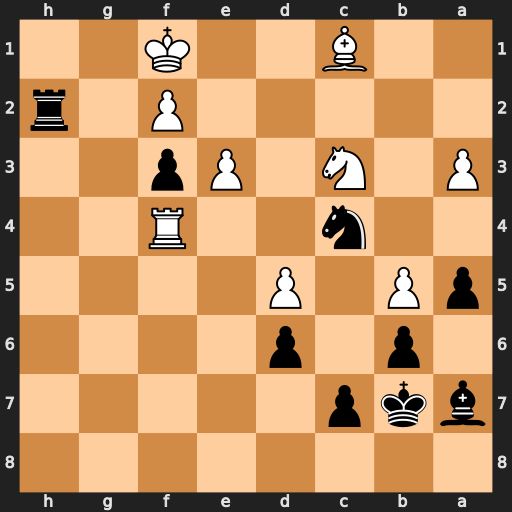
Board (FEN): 8/bkp5/1p1p4/pP1P4/2n2R2/P1N1Pp2/5P1r/2B2K2
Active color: b
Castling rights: -
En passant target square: -
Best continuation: Rh1#